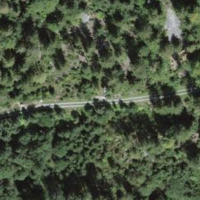
EUNIS habitat code: 45
Species observed at this site:
Epipactis atrorubens